Question: Please refer the below SVG.
'''
<svg width="5cm" height="4cm" version="1.1"
xmlns="http://www.w3.org/2000/svg" xmlns:xlink= "http://www.w3.org/1999/xlink">
<rect x="0" y="0" width="150px" height="150px"/>
<image xlink:href="firefox.jpg" x="0" y="0" height="150px" width="150px"/>
</svg>
'''
The output looks like below.

Thanks,
Siva
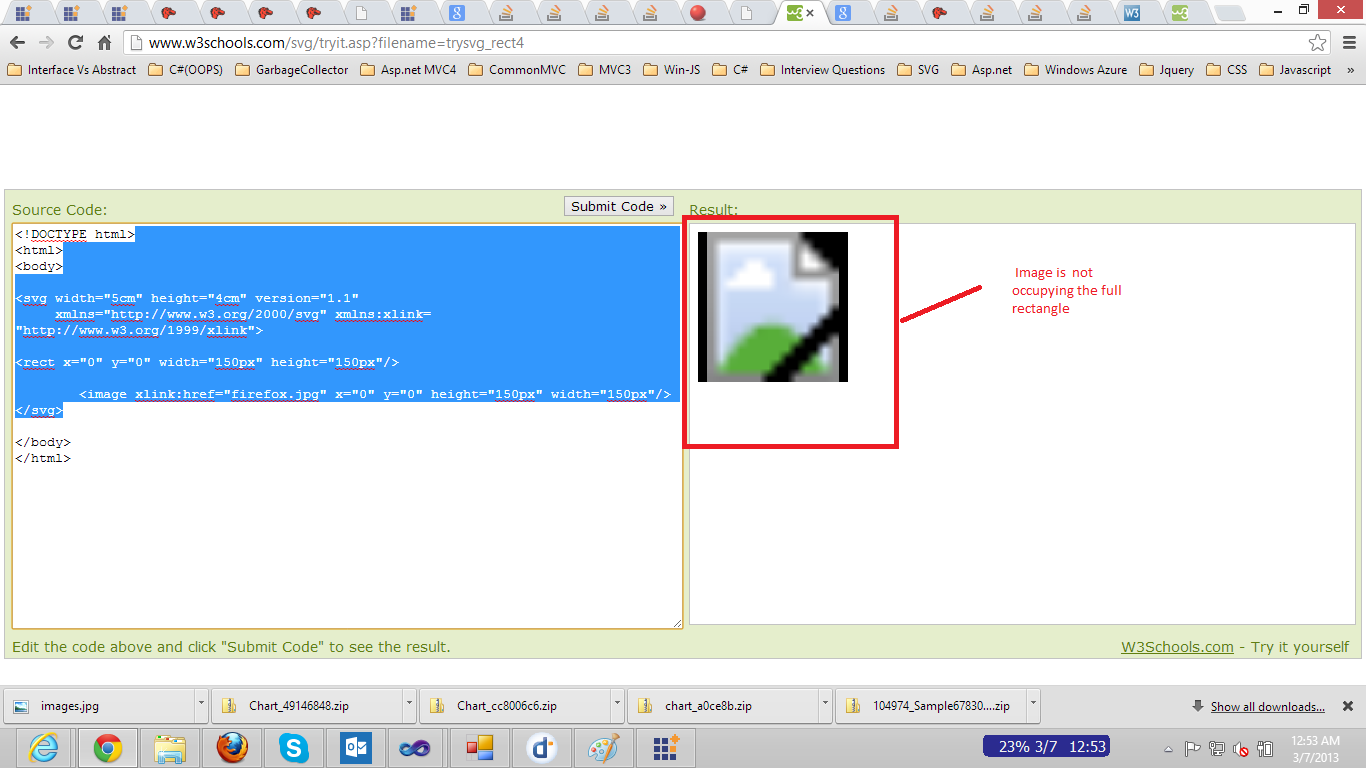
Answer: Works for images having the same aspect ratio as your rect: <URL>
'''
<svg width="8cm" height="8cm" version="1.1">
<rect x="0" y="0" width="150px" height="150px" fill="red"/>
<image xlink:href="http://lorempixel.com/150/150/sports/"
x="0" y="0" height="150px" width="150px"/>
</svg>
'''
Doesn't work for images having a different aspect ratio as your rect: <URL>
'''
<svg width="8cm" height="8cm" version="1.1">
<rect x="0" y="0" width="150px" height="150px" fill="red"/>
<image xlink:href="http://lorempixel.com/300/150/sports/"
x="0" y="0" height="150px" width="150px"/>
</svg>
'''
If you want the image to fill the full 150x150px of the rectangle regardless of its aspect ratio, you:
- -
Example: <URL>
'''
<svg width="8cm" height="8cm" version="1.1">
<rect x="0" y="0" width="150px" height="150px" fill="red"/>
<image xlink:href="http://lorempixel.com/300/150/sports/"
x="0" y="0" height="150px" width="150px" preserveAspectRatio="none"/>
</svg>
'''
preserveAspectRatio is an attribute you should definitely know inside out when working with SVG so i recommend to read some docs and play around with it a bit. Good explanation can be found at
- <URL>